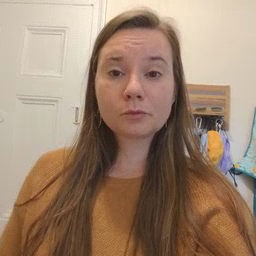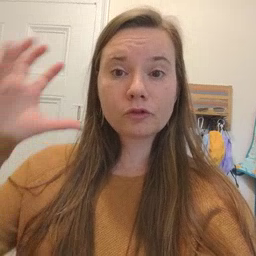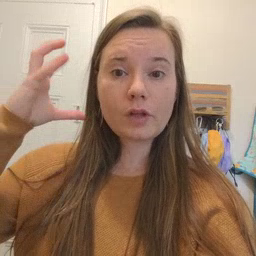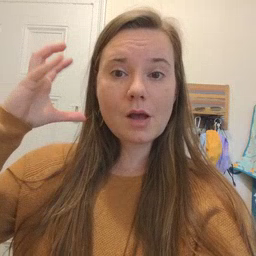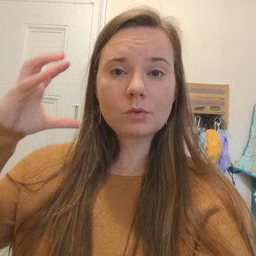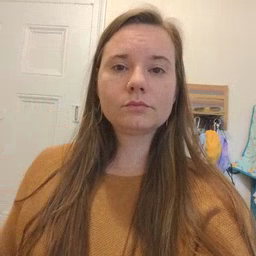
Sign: radio